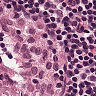
Metastatic tissue present: no